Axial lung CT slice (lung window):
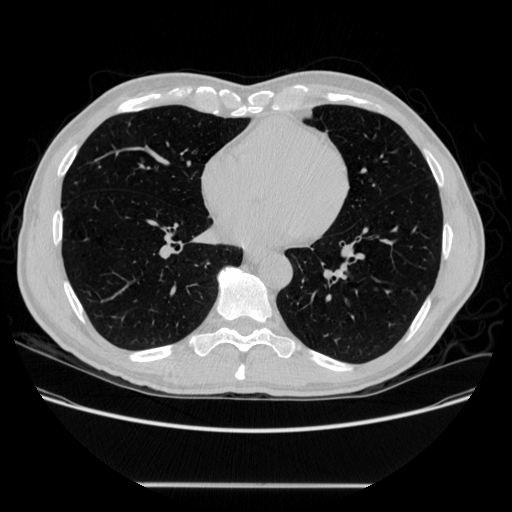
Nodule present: no